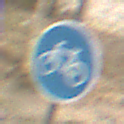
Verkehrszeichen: Radweg
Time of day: MorningAfternoon
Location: Outdoor (Nature)
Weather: PartlyCloudy
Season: Winter
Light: Natural